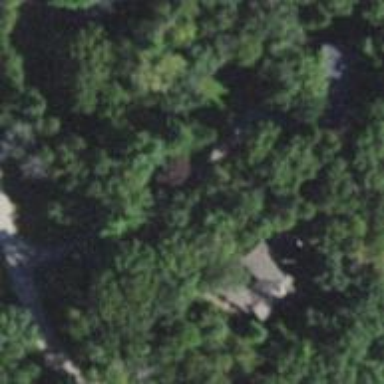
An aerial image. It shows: Driveway.